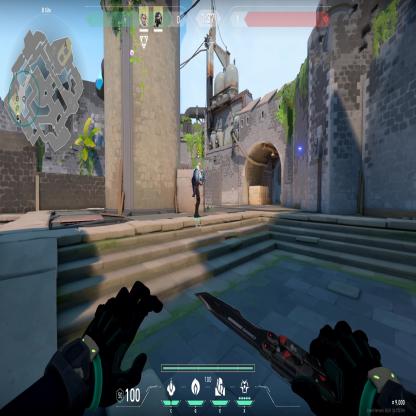
Label: teammate